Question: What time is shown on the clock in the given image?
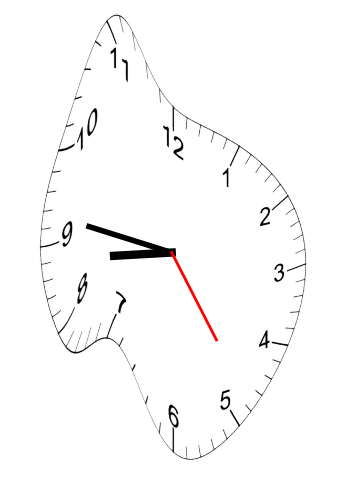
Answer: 08:46:24